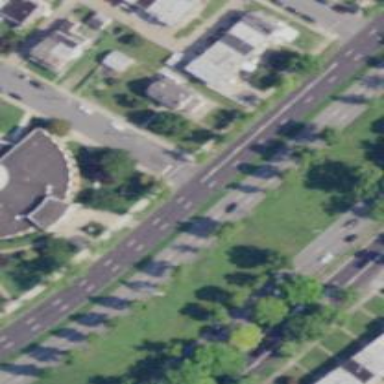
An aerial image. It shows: Road with stop sign.